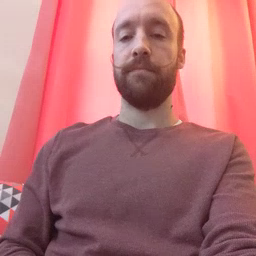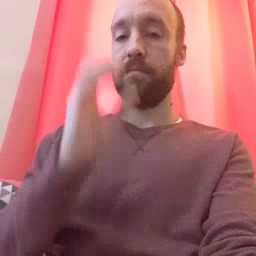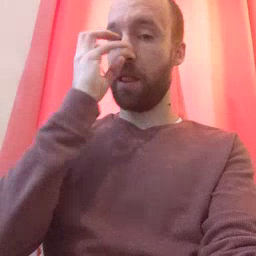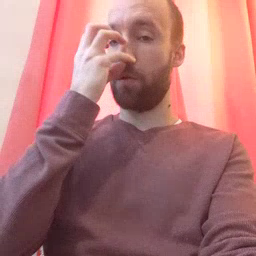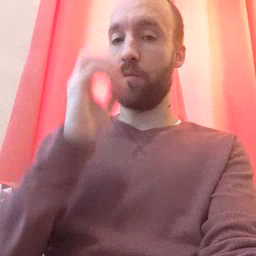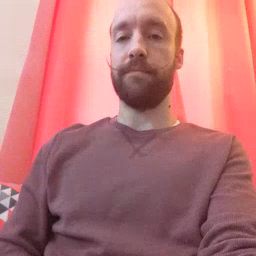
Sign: clown